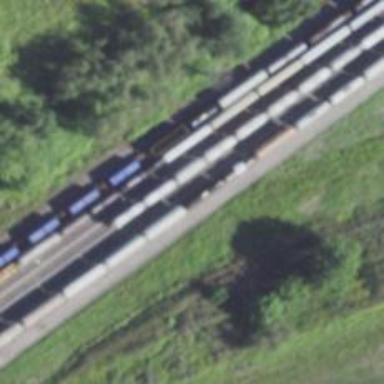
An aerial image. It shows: Abandoned railway yard is depicted.